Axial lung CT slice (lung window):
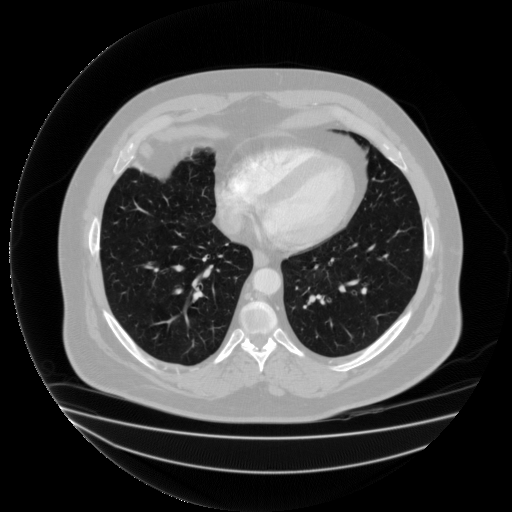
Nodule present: no